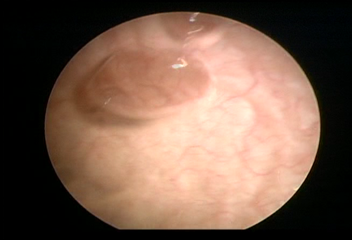
Modality: WLC
Class: Foreign bodies
Subclass: AirBubble
Bladder cancer association: No
Annotated structures: Air bubble